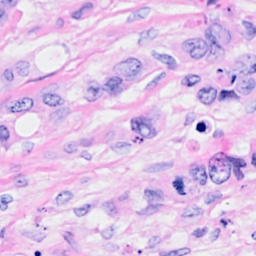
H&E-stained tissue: Breast